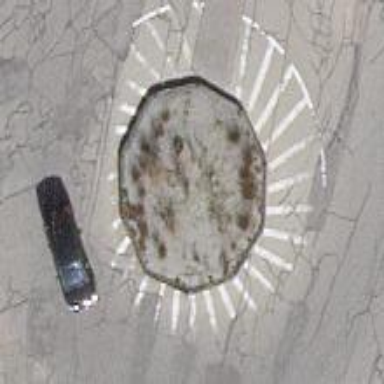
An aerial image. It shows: Residential road with roundabout.